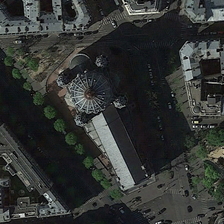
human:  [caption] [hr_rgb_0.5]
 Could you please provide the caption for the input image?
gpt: some buildings and green trees are around a church .

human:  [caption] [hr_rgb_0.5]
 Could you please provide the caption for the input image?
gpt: some buildings and green trees are around a church .

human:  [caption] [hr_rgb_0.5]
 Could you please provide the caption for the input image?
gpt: some buildings and green trees are around a church .

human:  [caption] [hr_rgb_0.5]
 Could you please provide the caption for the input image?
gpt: some buildings and green trees are around a church .

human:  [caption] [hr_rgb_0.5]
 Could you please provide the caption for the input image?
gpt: some buildings and green trees are around a church .